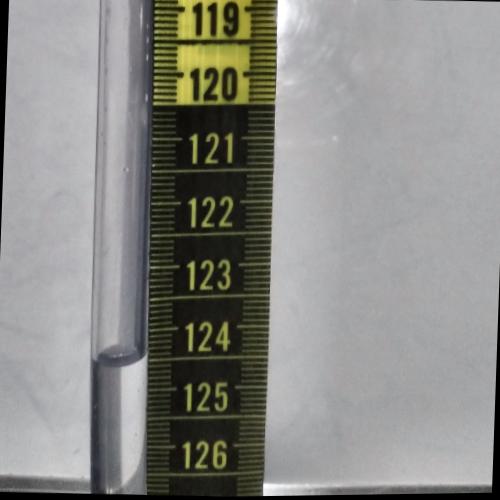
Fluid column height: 124.0 cm